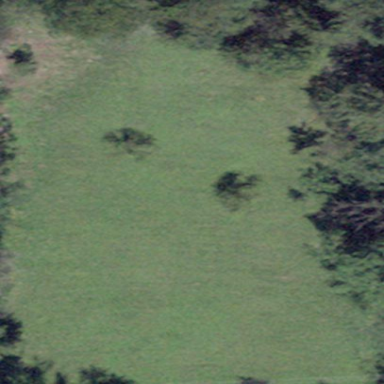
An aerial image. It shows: Beautiful meadow.